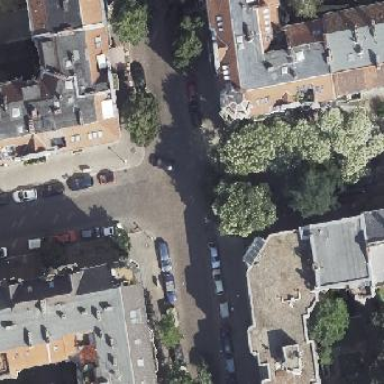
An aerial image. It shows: Residential area with sett surface. There is junction in the road.